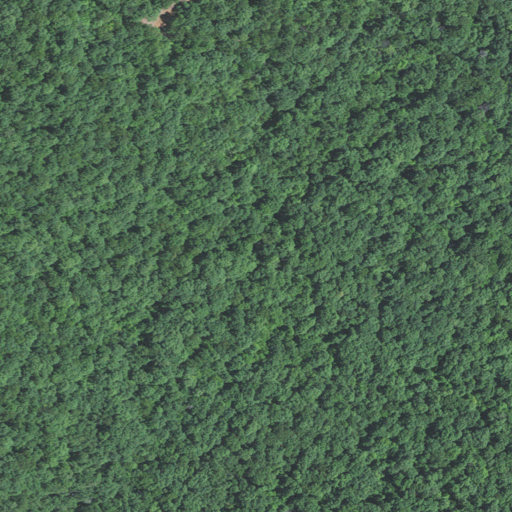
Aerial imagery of gap in Missouri named Ketcherside Gap containing only deciduous forest